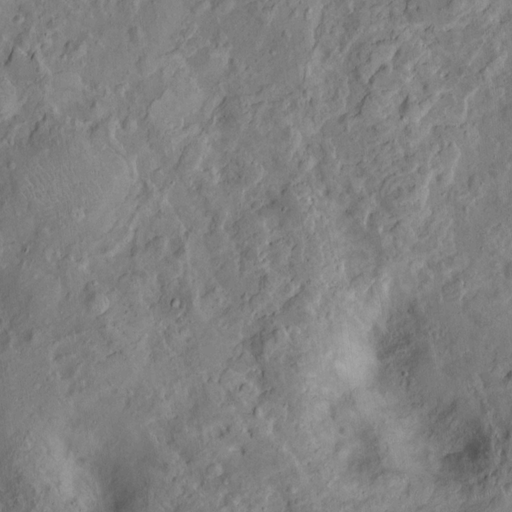
Objects detected: cone, cone